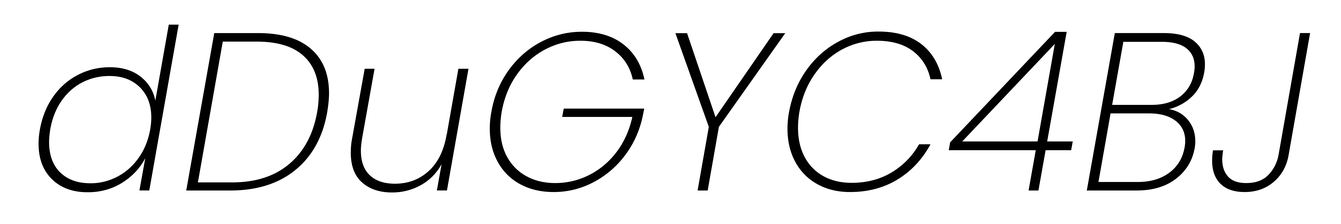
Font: Poppins-ExtraLightItalic